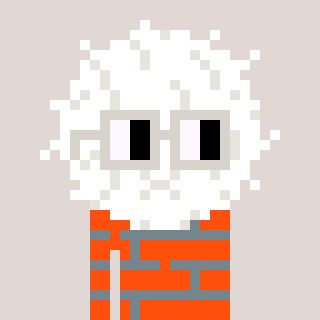
a pixel art character with square light gray glasses, a cottonball-shaped head and a orange-colored body on a warm background